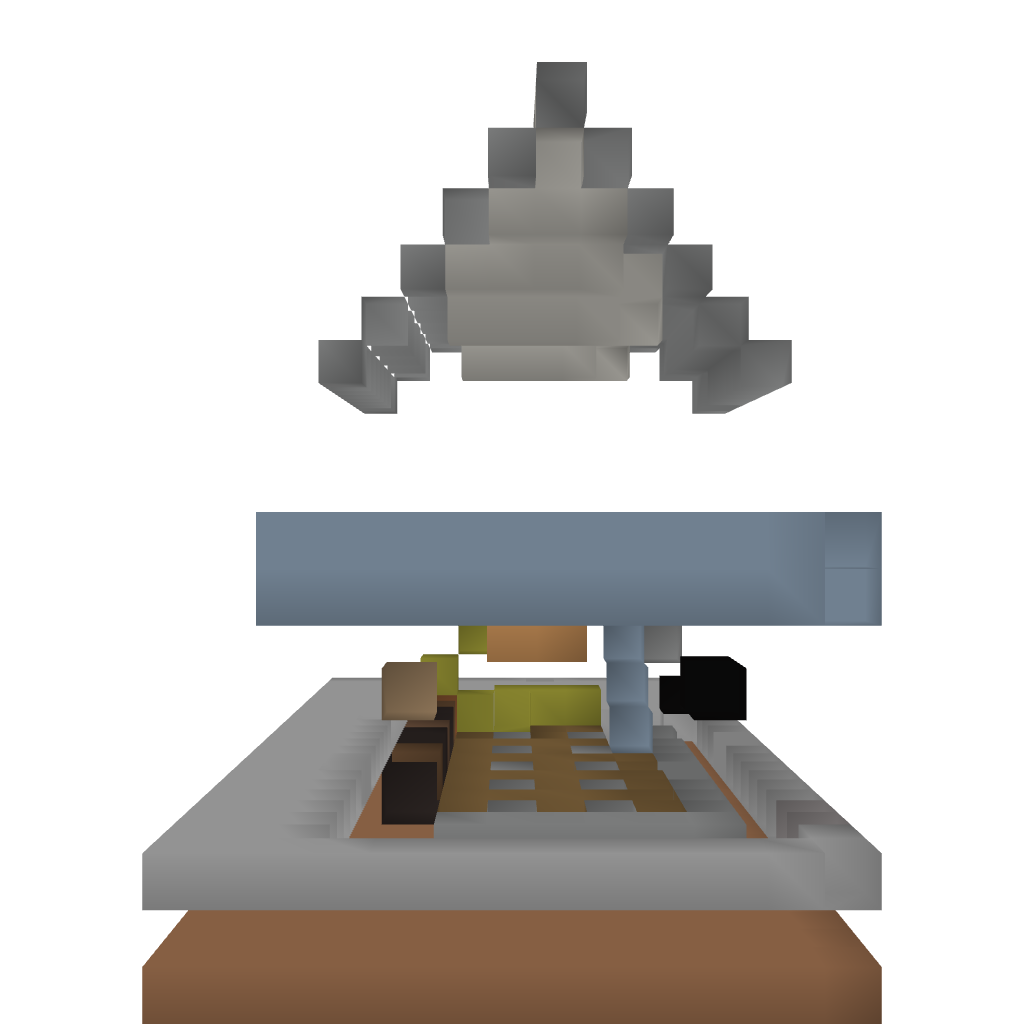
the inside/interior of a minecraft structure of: Cozy Little House